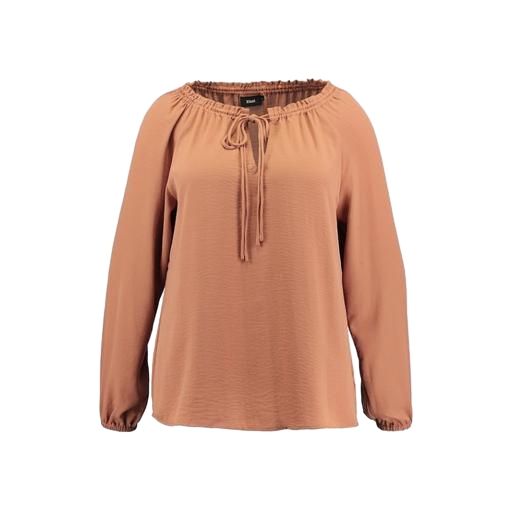
multicolor vero moda rust high neck blouse, brown olivia tie neck blouse, brown tie-neck blouse, white background